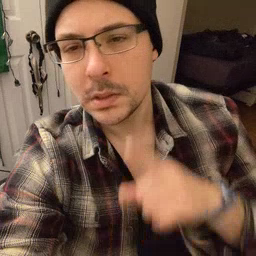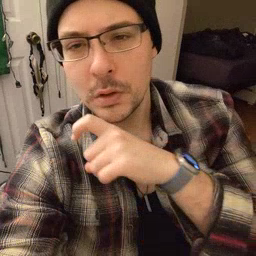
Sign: cereal